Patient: sex M, age 22
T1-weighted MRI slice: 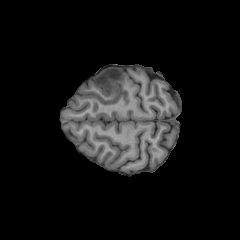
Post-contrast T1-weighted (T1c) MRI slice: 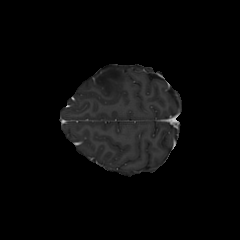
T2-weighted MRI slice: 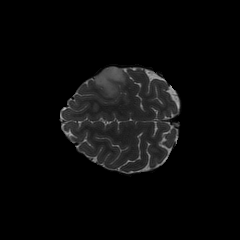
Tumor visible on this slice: yes
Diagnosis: Astrocytoma, IDH-mutant
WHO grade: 2